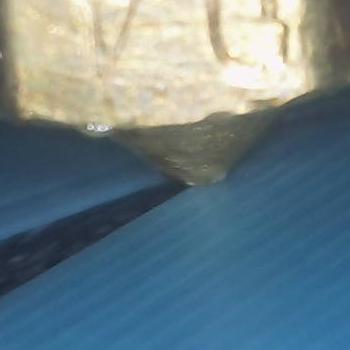
Flow rate: 118%